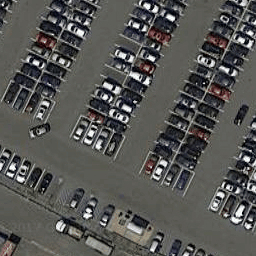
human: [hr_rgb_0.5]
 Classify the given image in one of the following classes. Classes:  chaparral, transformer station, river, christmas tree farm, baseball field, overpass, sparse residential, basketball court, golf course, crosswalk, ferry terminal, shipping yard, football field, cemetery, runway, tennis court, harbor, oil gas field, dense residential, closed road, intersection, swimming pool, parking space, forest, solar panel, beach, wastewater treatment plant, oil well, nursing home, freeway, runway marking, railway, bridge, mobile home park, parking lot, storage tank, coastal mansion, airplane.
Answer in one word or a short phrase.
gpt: parking lot